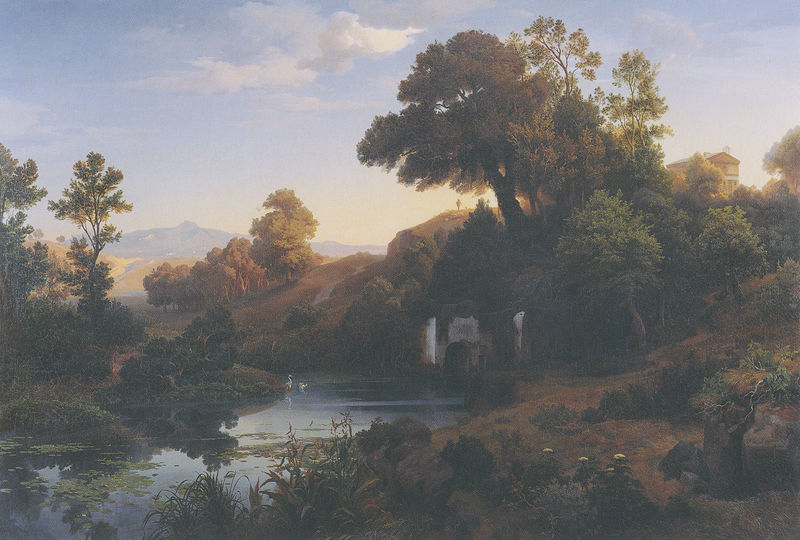
Titel: Die Grotte der Egeria
Künstler: Johann Wilhelm Schirmer
Standort: Leipzig
Institution: Museum der Bildenden Künste
Schlagwörter: baum, berg, blau, dunkel, gemälde, himmel, laub, mann, schatten, vogel, wasser, weiß, wolken, bäume, fluss, grün, landschaft, menschen, see, teich, ufer, abend, blume, blumen, braun, hell, holz, blüten, dach, gebäude, gras, haus, schloss, tier, tiere, weg, wiese, malerei, architektur, mensch, steine, öl, bach, ferne, horizont, hügel, mühle, natur, schilf, sonnenaufgang, spiegelung, stamm, vögel, büsche, einsam, gebüsch, gewässer, hütte, kirche, pfad, sonne, wasserspiegelung, figur, klassizismus, pflanzen, höhle, wald, wasserfall, anhöhe, brunnen, weiher, sommer, schwan, italien, berge, fels, gebirge, verlassen, giebel, farbe, sonnenuntergang, landschaftsmalerei, herbst, stille, romantik, ölgemälde, querformat, blue, oil, white, black, dark, green, painting, yellow, flowers, mirror, reflection, brown, fern, plant, stimmung, steppe, tor, gestalt, eingang, ruine, kreuz, gänse, reiher, wasservögel, idealismus, trüb, villa, schein, flower, tümpel, cloud, clouds, gräber, sky, tree, wanderer, grotte, building, field, hill, hills, house, lake, landscape, mountain, mountains, nature, water, horizon, reflections, sun, trees, seerosen, hain, tempel, forest, grass, light, river, stream, bushes, exterior, plants, view, mild, arkadien, mediterran, weich, schafe, klassik, schäfer, ruin, realism, bird, birds, fly, schwäne, baumstumpf, pilze, tunnel, abendlicht, bridge, sunlight, wasservogel, leaves, art, beauty, ground, crane, american, bush, pond, impressionist, reier, calm, leaf, dunstig, sunset, cave, sunrise, arkadisch, erhebung, waterfall, staudamm, unberührt, naur, lily, stein, mencsh, woods, banks, riverside, idyllic, brücke, grotto, weiche, ideale lanschaft, odyööe, schwände, burg, lt, pmorgenlicht, tree house, blooms, swan, woodland, duck, roussout, water lilies, hoise, sh, tranquility, waterfowl, fowl, swans, höjle, algae, sonnenschein, herrenhaus, luminist, waterfoul, waterflower, searose, 평화로워 보이는 숲속 강가, 하늘이 맑고 구름 한점 있는, 해가 지고 있는 시간대, 물이 매울 맑음, 멀리 산이 보임, 건물이 하나, birg, brush strokes, greasss